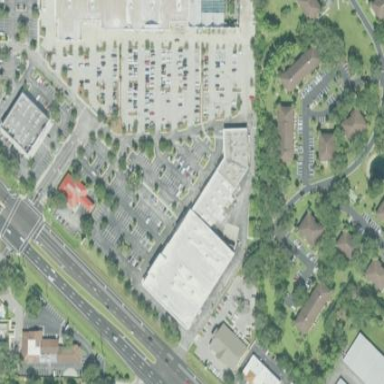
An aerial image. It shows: Retail area.